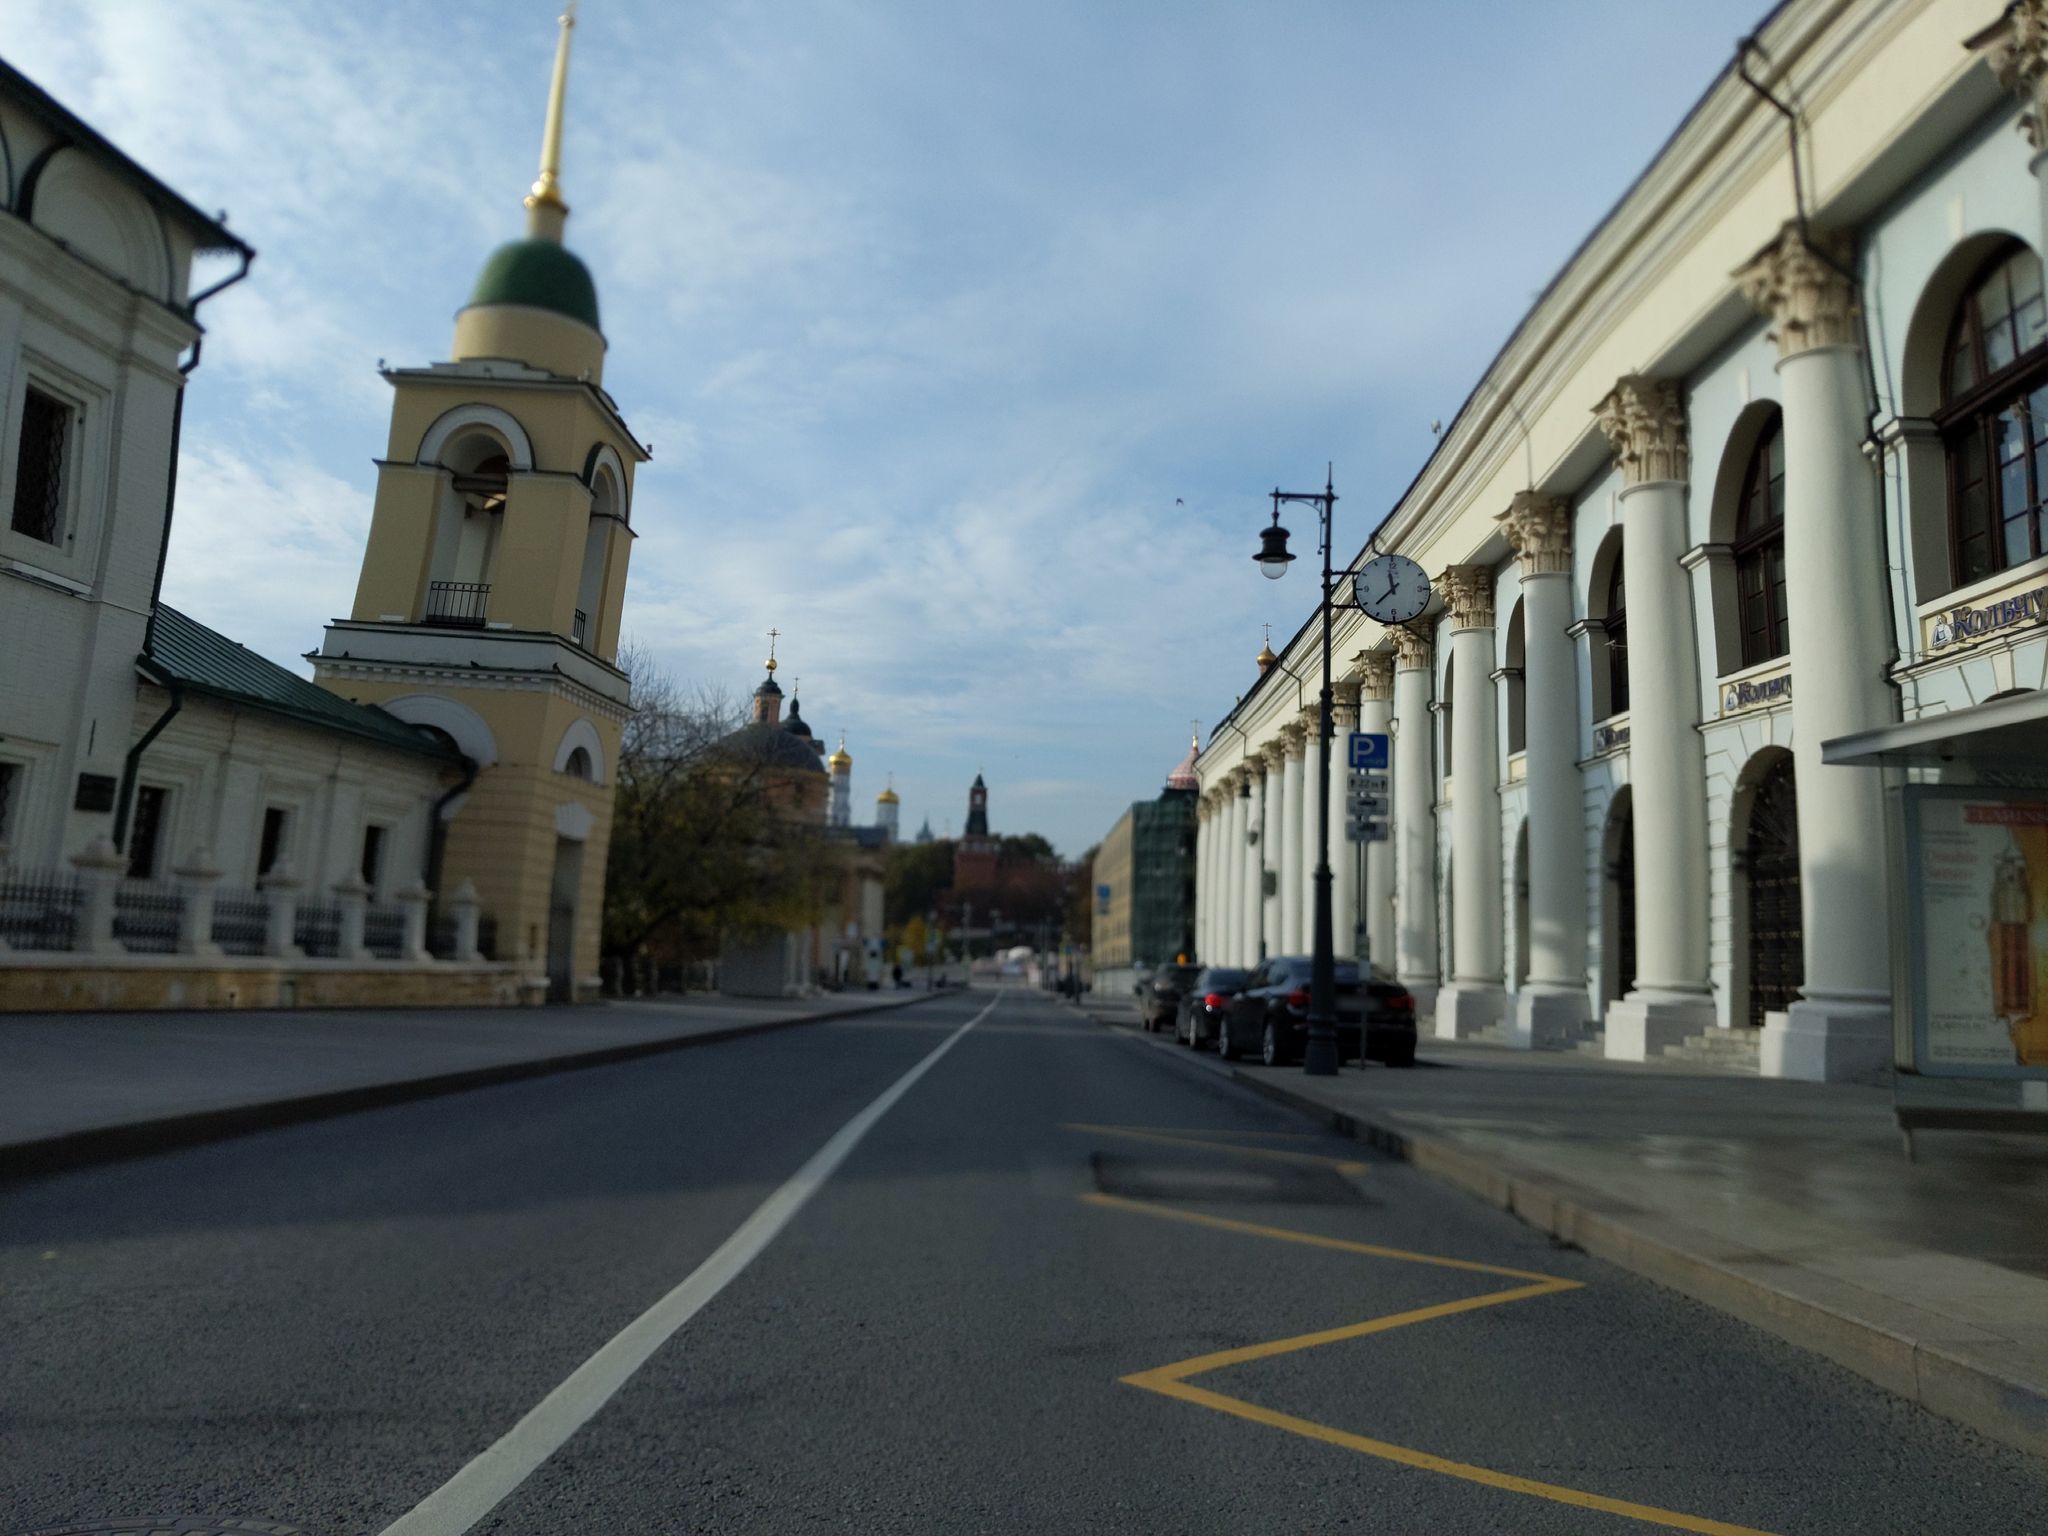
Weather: clear
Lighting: day
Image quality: good
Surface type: driving surface
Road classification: tertiary
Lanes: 3
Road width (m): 3.5
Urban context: urban centre
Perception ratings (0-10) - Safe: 8.71, Lively: 7.77, Beautiful: 8.41, Boring: 4.86, Depressing: 3.31, Wealthy: 4.45